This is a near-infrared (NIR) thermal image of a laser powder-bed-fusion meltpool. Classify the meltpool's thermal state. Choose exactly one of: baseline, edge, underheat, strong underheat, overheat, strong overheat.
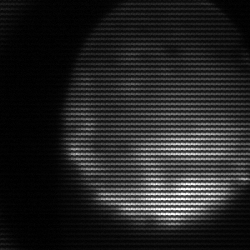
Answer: edge